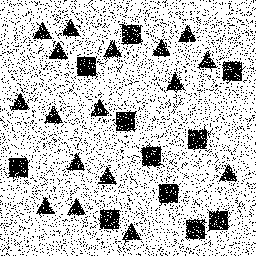
Squares: 11
Triangles: 17
Stars: 0
Total shapes: 28